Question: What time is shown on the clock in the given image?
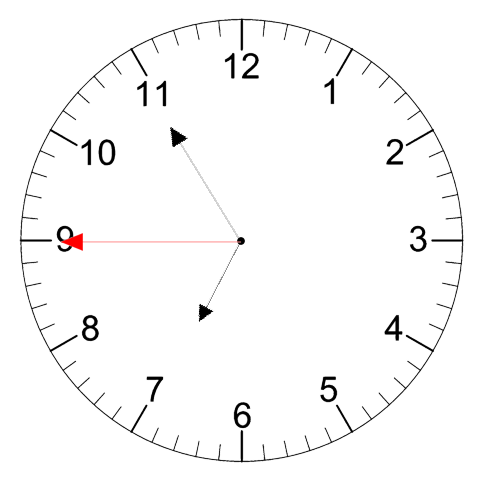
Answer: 06:54:45